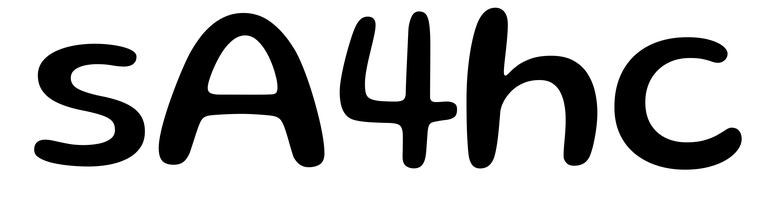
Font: Gluten_Regular